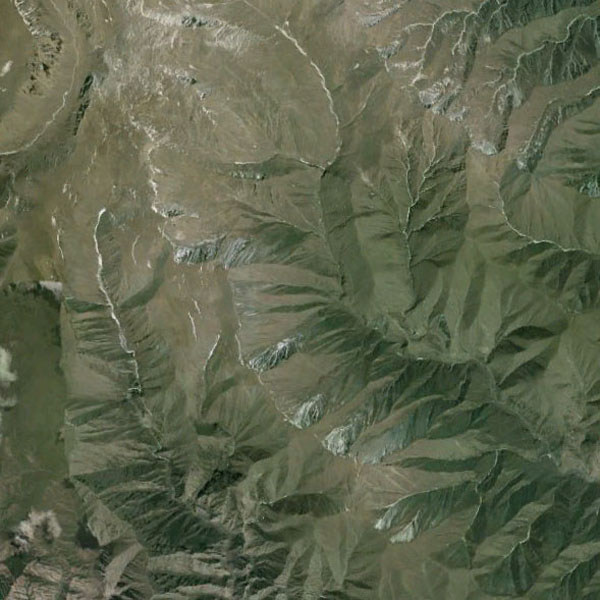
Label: Mountain